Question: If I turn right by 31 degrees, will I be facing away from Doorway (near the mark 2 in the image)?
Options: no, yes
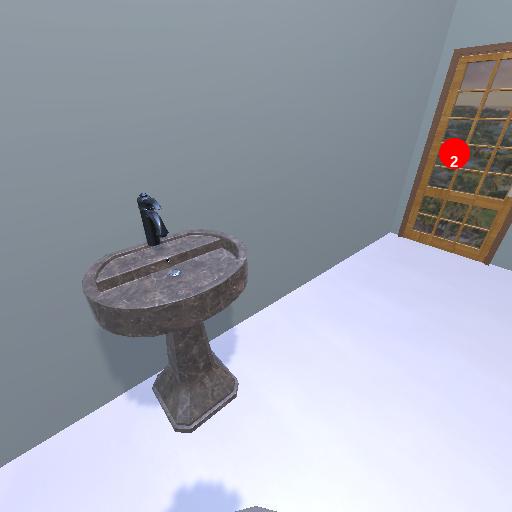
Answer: no